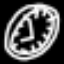
Label: clock